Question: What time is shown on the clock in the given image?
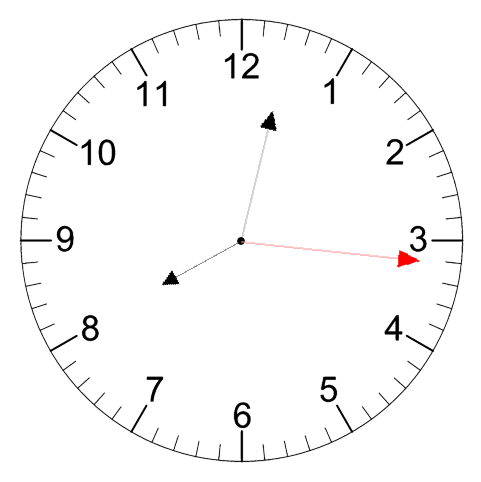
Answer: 08:02:16